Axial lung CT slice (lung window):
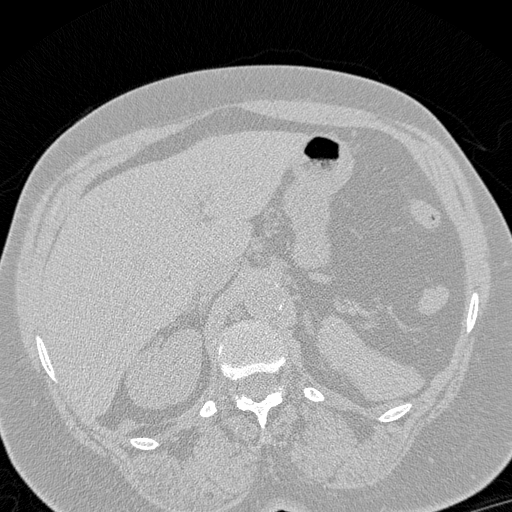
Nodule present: no